二年级 · 算术

(1) 这两辆车一共能乘坐多少人?

$=$

(人)

（2）大车比小车多乘坐多少人?

$$
+-1+=\square \text { (人) }
$$
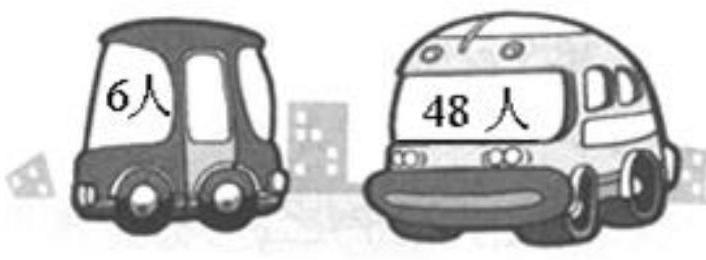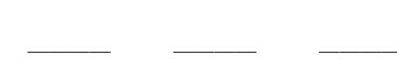
答案: (1) $48 ;+; 6 ; 54$ (2) $48 ;-; 6 ; 42$